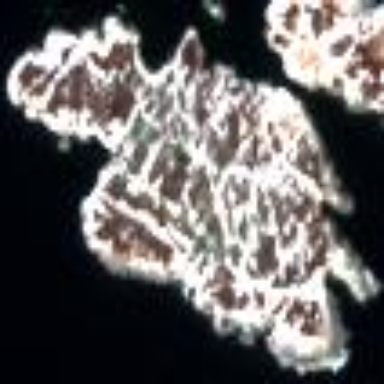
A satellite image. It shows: Islet along the coastline.